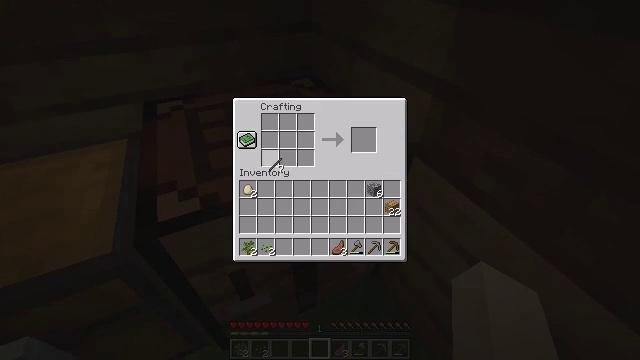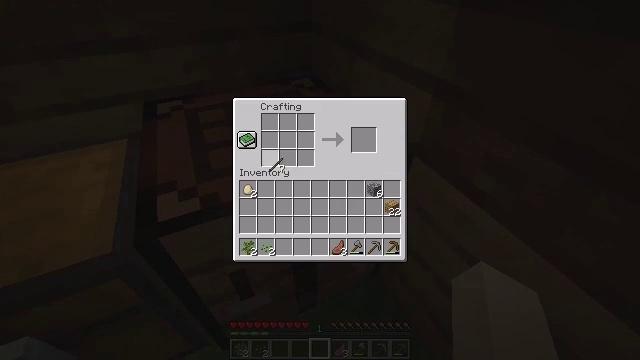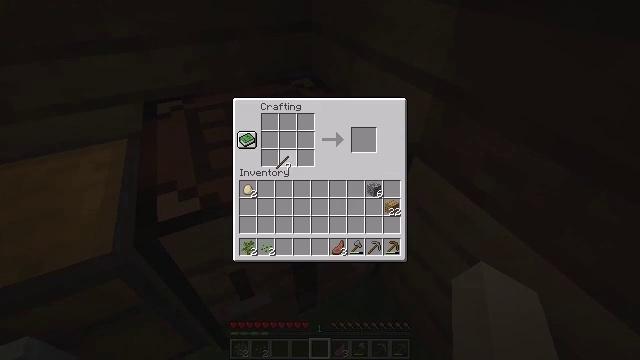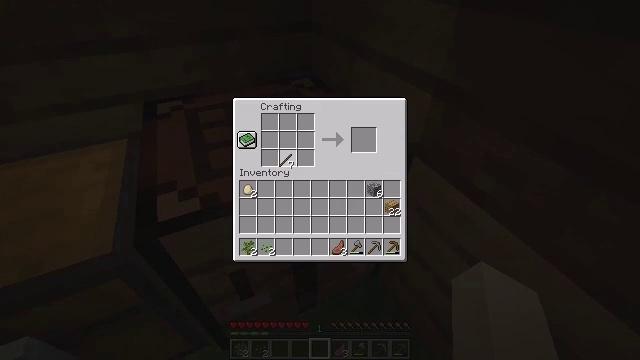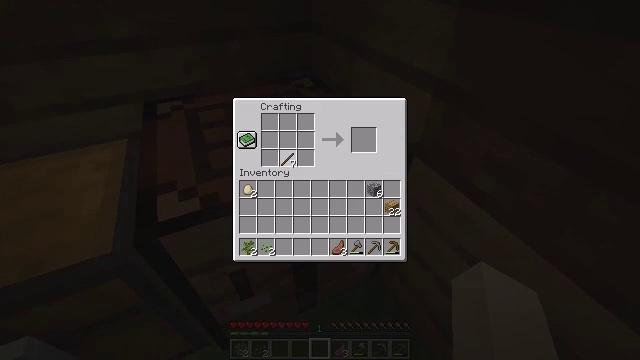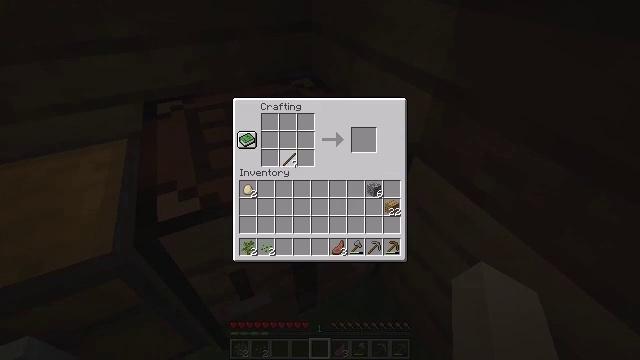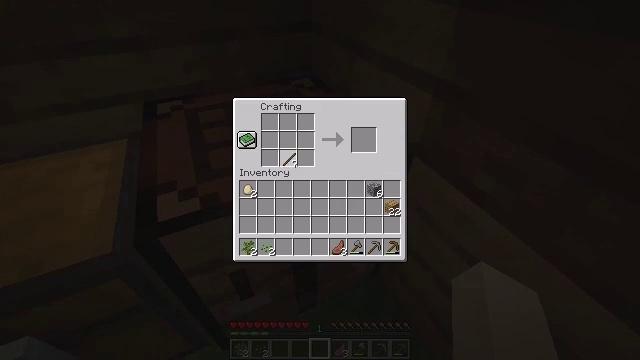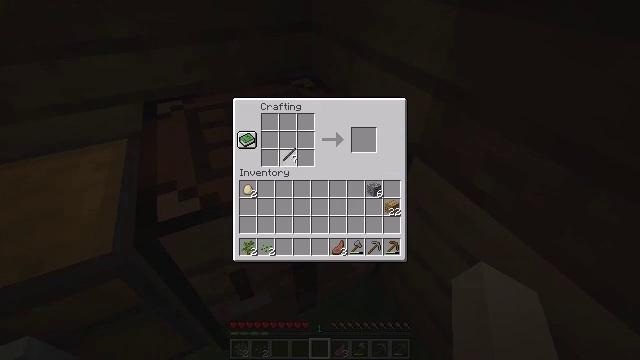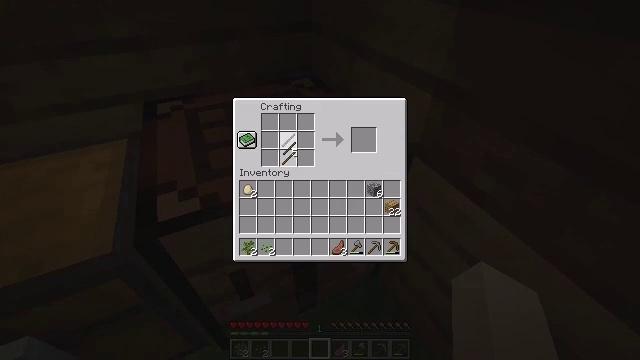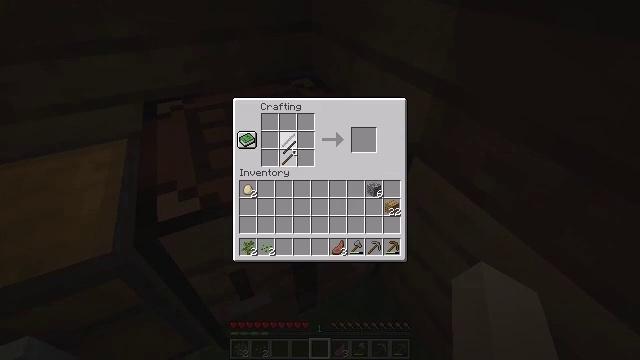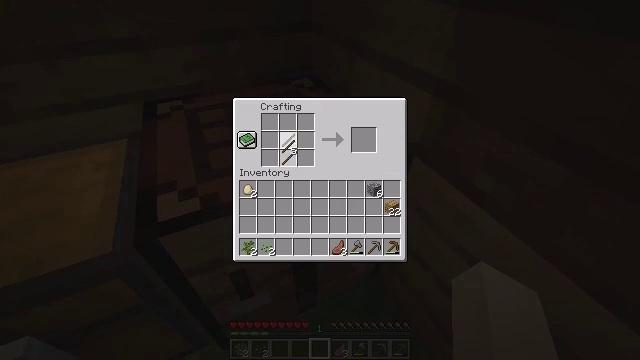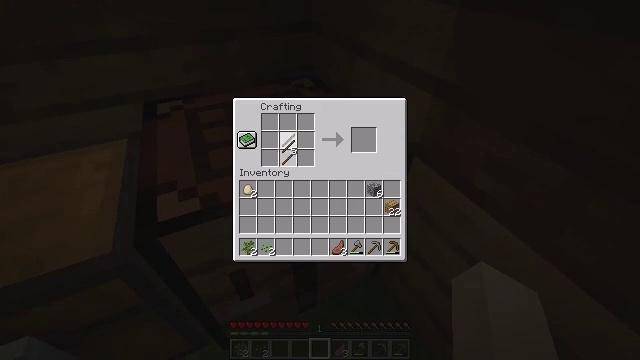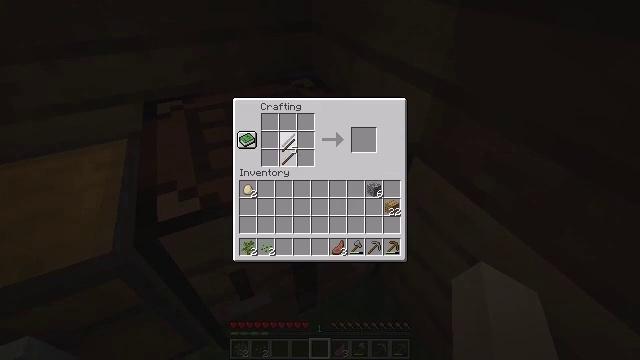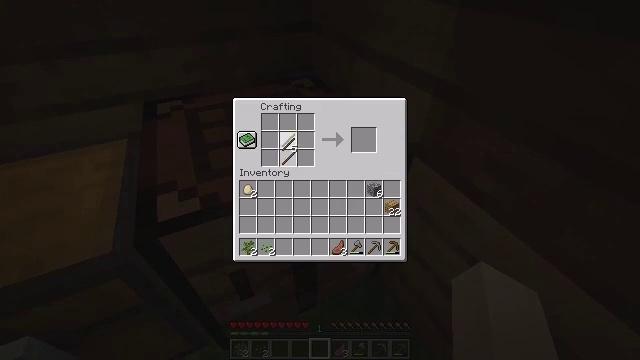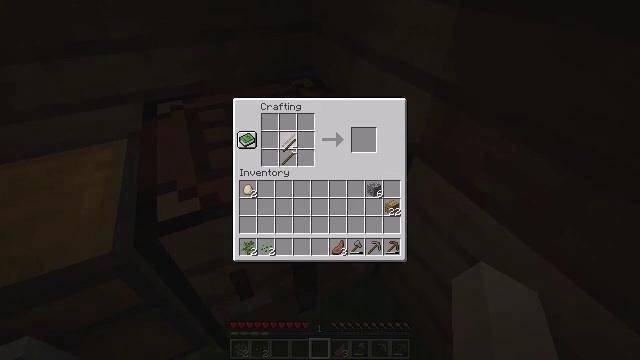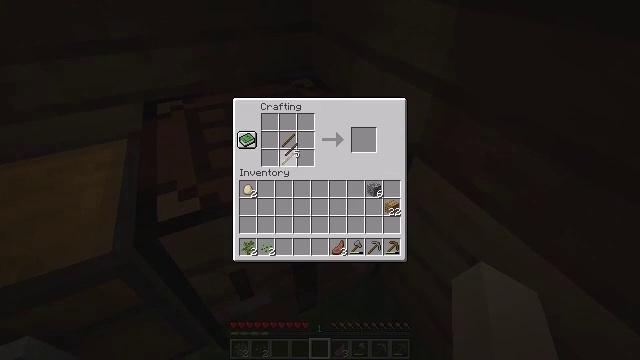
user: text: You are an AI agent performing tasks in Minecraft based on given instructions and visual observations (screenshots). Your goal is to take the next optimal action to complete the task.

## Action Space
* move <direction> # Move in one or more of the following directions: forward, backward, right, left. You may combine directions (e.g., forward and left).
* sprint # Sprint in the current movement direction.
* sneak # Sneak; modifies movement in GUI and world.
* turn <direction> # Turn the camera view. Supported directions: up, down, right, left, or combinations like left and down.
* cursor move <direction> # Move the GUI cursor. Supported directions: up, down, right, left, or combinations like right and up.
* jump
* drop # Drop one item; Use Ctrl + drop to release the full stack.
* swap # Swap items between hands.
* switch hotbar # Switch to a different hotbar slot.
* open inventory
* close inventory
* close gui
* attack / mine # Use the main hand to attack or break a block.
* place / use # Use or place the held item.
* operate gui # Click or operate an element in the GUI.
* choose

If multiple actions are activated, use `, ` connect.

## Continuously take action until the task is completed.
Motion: motion action
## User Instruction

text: Open a crafting table and make a wooden hoe.
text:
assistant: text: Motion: no_op
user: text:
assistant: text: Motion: no_op
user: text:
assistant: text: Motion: no_op
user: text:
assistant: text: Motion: no_op
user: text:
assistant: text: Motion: no_op
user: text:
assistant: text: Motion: choose
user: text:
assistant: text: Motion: choose
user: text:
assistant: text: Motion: choose
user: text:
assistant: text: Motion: choose
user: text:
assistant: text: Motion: choose
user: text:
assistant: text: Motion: choose
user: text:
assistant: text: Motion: choose
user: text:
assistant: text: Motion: choose
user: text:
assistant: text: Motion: no_op
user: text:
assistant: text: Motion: no_op
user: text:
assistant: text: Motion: cursor move right and down
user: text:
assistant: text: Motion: cursor move right and down
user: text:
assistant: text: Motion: no_op
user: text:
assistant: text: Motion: no_op
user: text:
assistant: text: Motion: no_op
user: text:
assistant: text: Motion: cursor move right
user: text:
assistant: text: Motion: cursor move right
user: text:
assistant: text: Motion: no_op
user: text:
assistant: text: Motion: no_op
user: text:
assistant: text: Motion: no_op
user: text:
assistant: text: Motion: no_op
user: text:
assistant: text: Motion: no_op
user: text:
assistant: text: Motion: operate gui
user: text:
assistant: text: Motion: operate gui
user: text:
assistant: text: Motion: operate gui